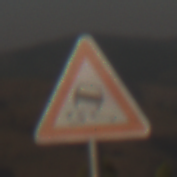
Verkehrszeichen: SchleuderOderRutschgefahr
Umgebung: Outdoor, Nature
Tageszeit: SunriseSunset
Wetter: Clear
Licht: Natural
Jahreszeit: NotSpecified
Kontrast: HighContrast